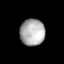
Tissue: lung
Cell type: Epithelial cells
Senescence score: 0.553
Nuclear area (px): 645
Mean DAPI intensity: 174.521